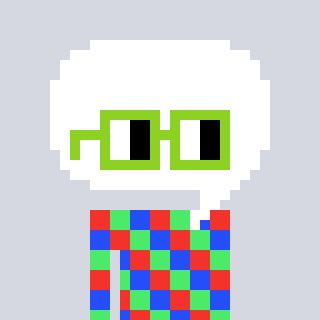
a pixel art character with square light green glasses, a speech bubble-shaped head and a bluegrey-colored body on a cool background